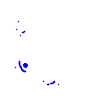
Particle: pion